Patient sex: M
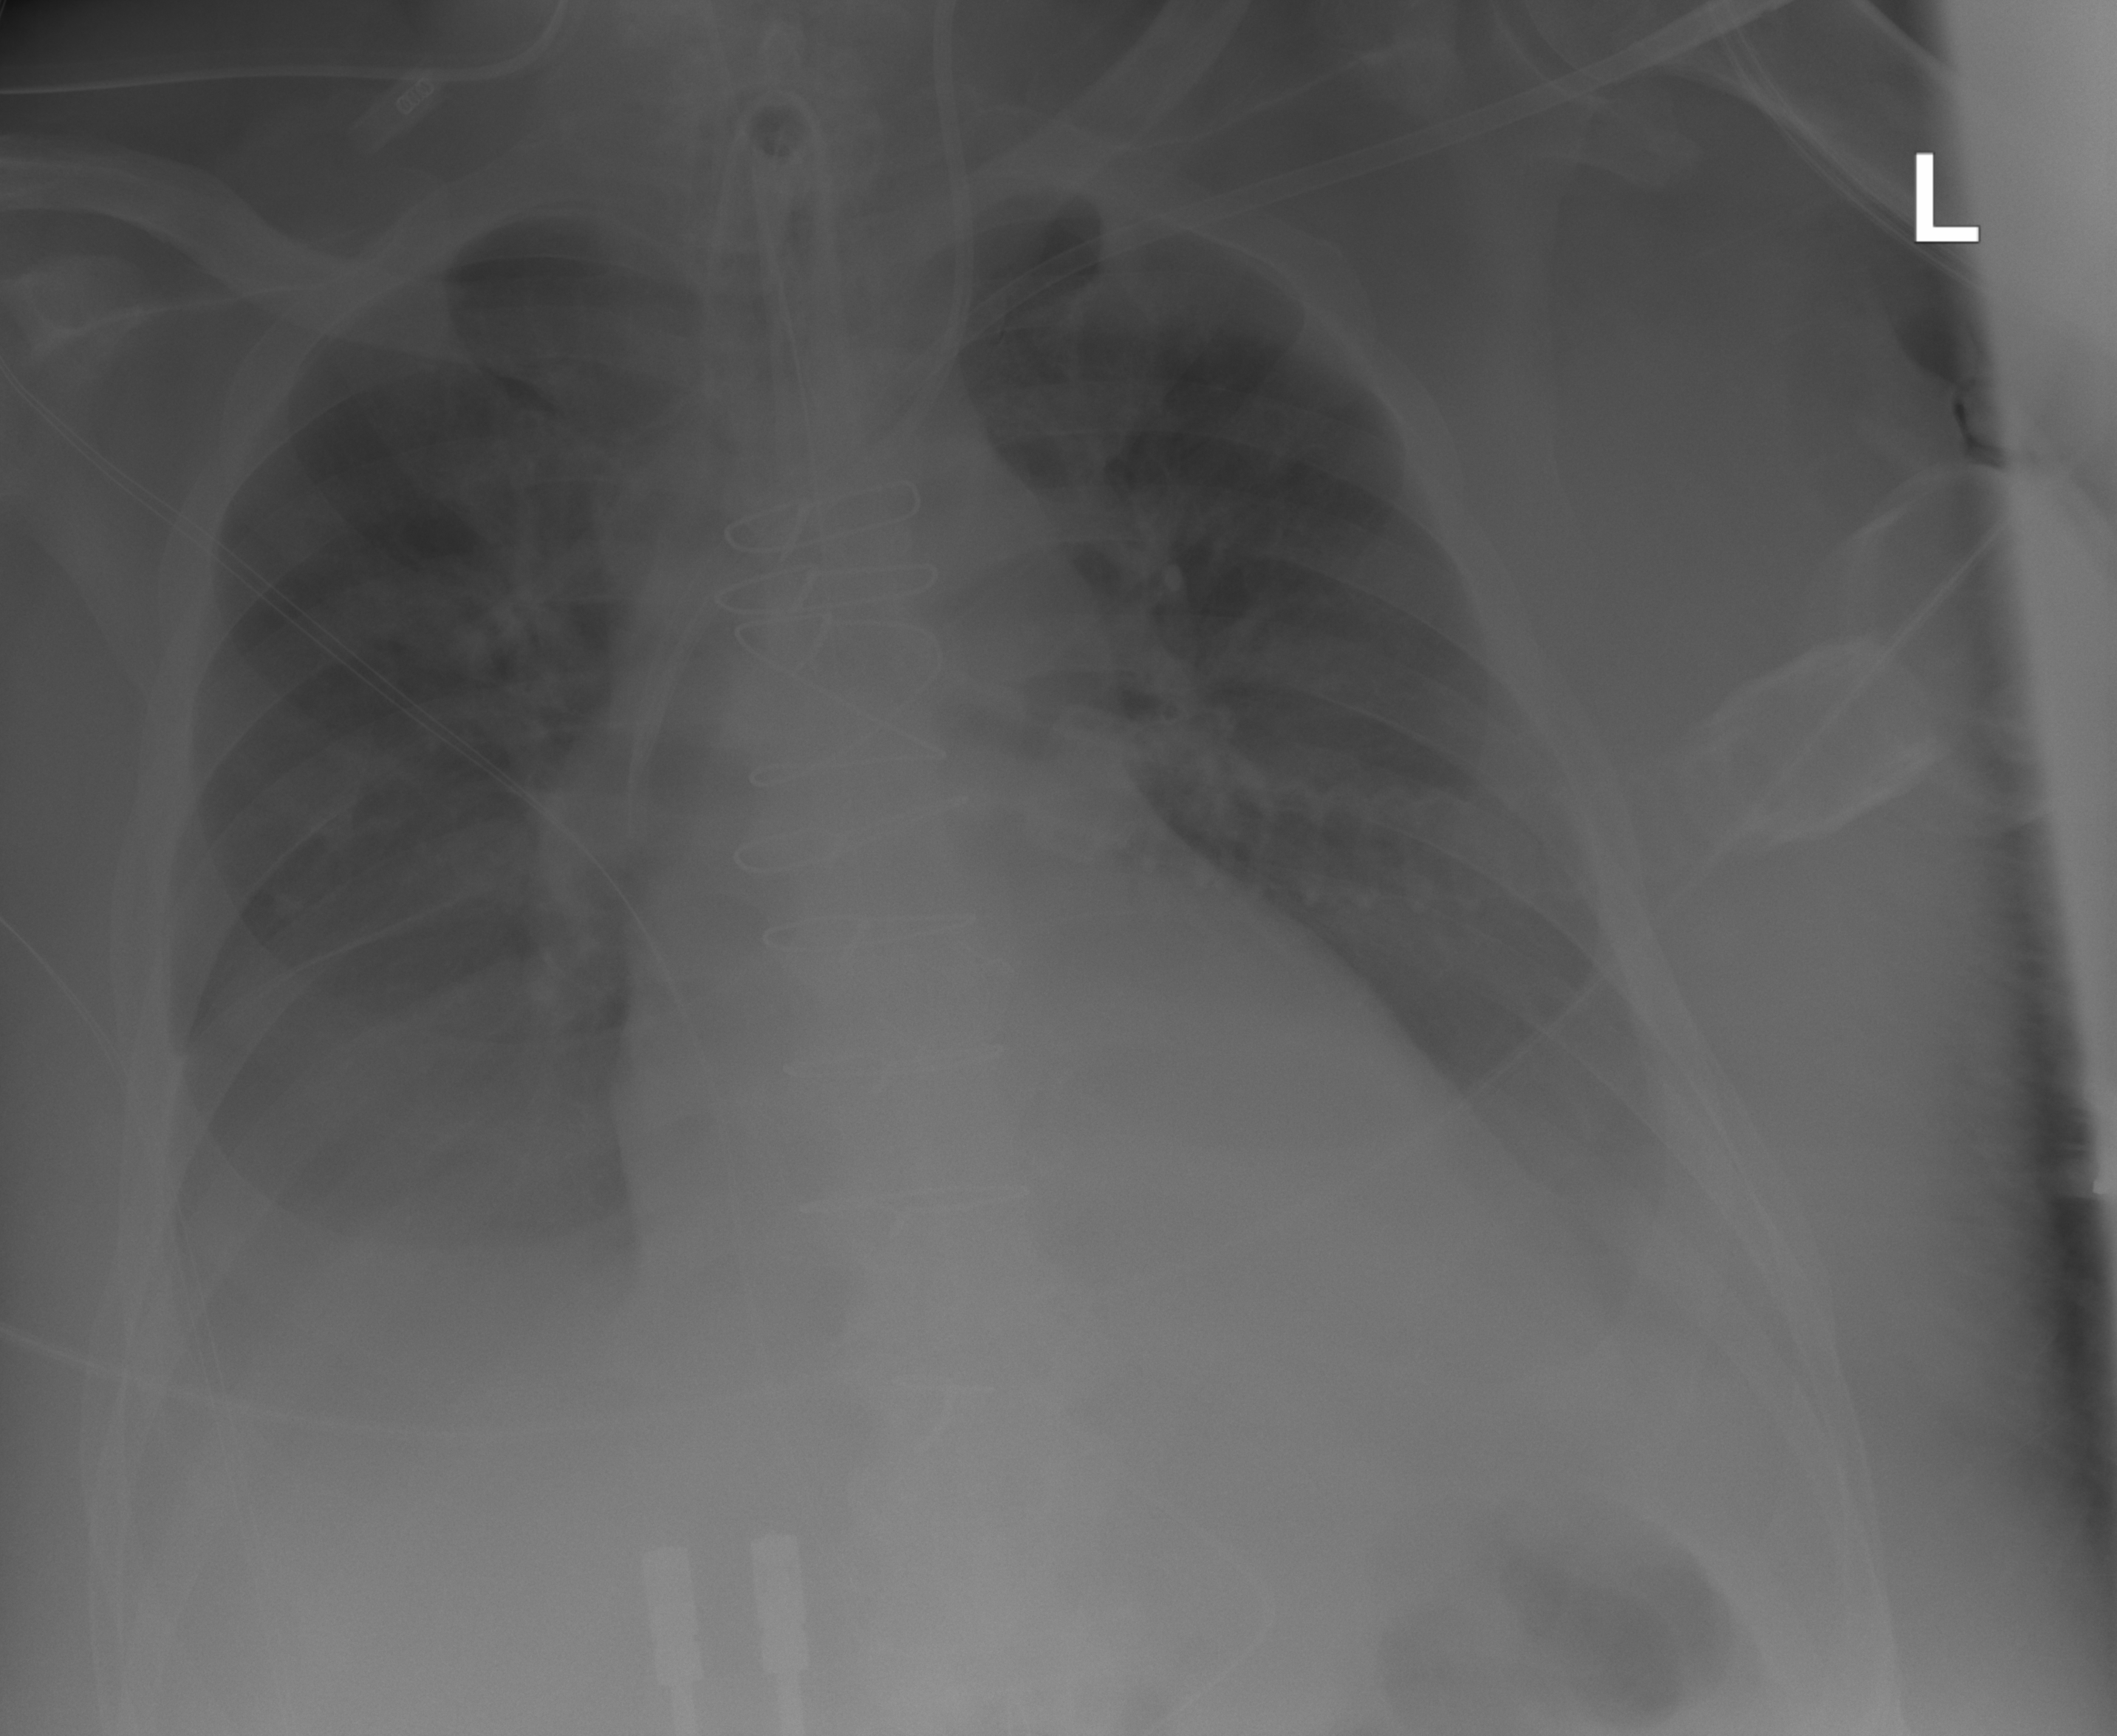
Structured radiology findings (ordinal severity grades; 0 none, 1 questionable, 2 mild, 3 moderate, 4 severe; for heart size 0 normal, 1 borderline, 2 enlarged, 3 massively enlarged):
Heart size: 2
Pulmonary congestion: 0
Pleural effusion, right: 3
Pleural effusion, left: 3
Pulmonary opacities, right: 0
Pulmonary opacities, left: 0
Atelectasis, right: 2
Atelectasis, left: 2